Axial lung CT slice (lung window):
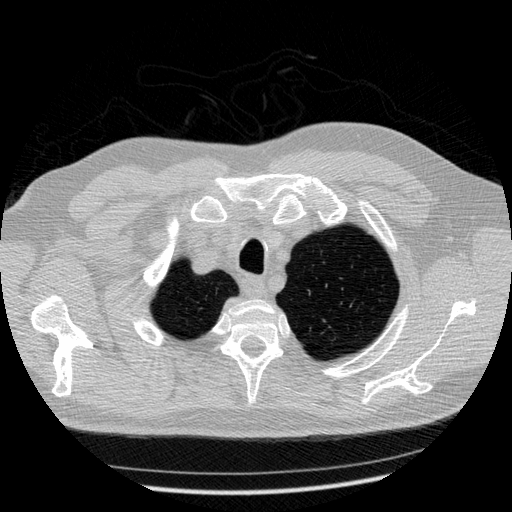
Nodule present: no